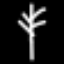
Label: palm tree